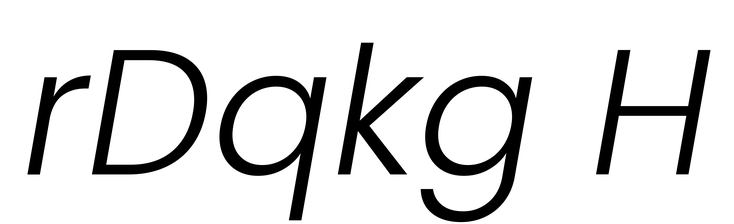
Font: Poppins-LightItalic